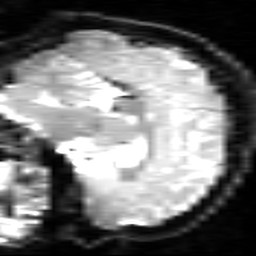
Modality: inplaneT2
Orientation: sagittal
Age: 37
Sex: male